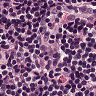
Metastatic tissue present: yes